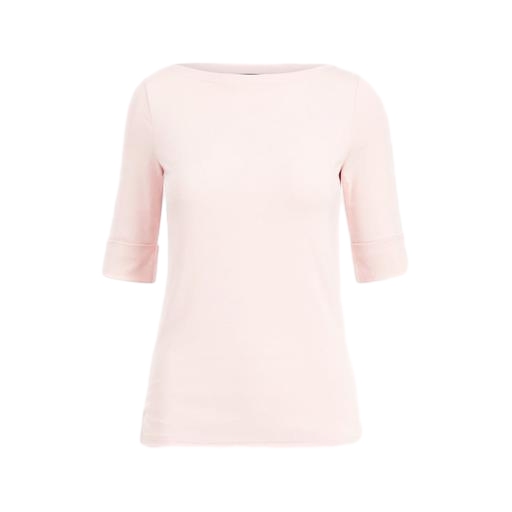
pink half-sleeve top, pink british boat neck tee, pink bateau neck top, white background